Question: Detect the length of the red line, where the side length of each grid on the chessboard is 0.5. The length of the red line is an integer multiple of the length of the floor tile. How long is the red line in the picture?
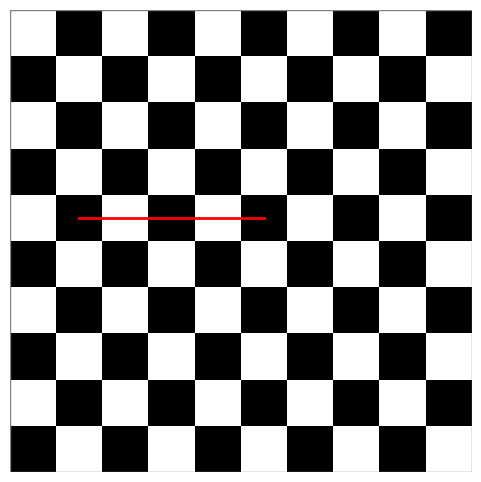
Answer: 2.0